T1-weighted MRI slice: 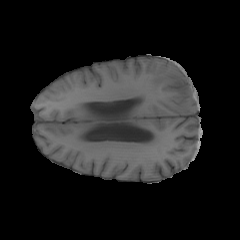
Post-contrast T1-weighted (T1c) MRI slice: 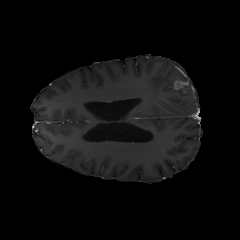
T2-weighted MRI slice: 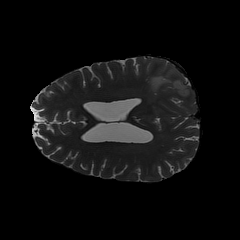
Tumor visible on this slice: yes